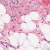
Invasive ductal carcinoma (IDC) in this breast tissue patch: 0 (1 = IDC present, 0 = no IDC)